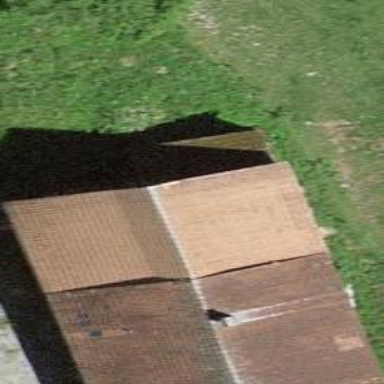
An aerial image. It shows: Farm building.